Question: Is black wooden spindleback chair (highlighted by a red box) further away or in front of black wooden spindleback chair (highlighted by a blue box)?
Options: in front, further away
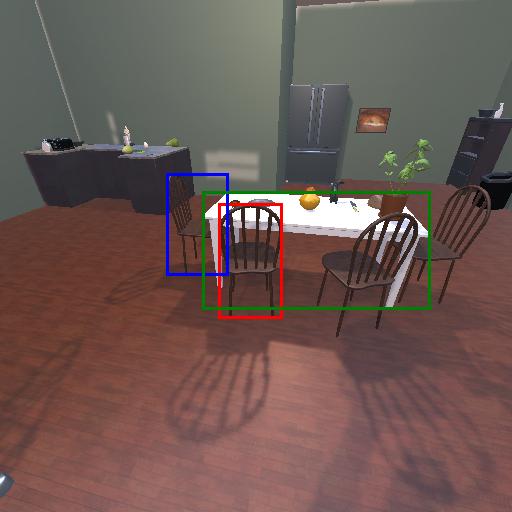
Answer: in front